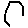
Label: hexagon